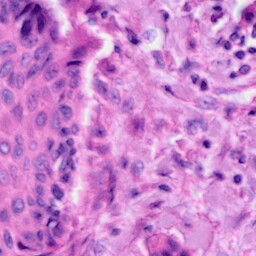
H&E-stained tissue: Cervix